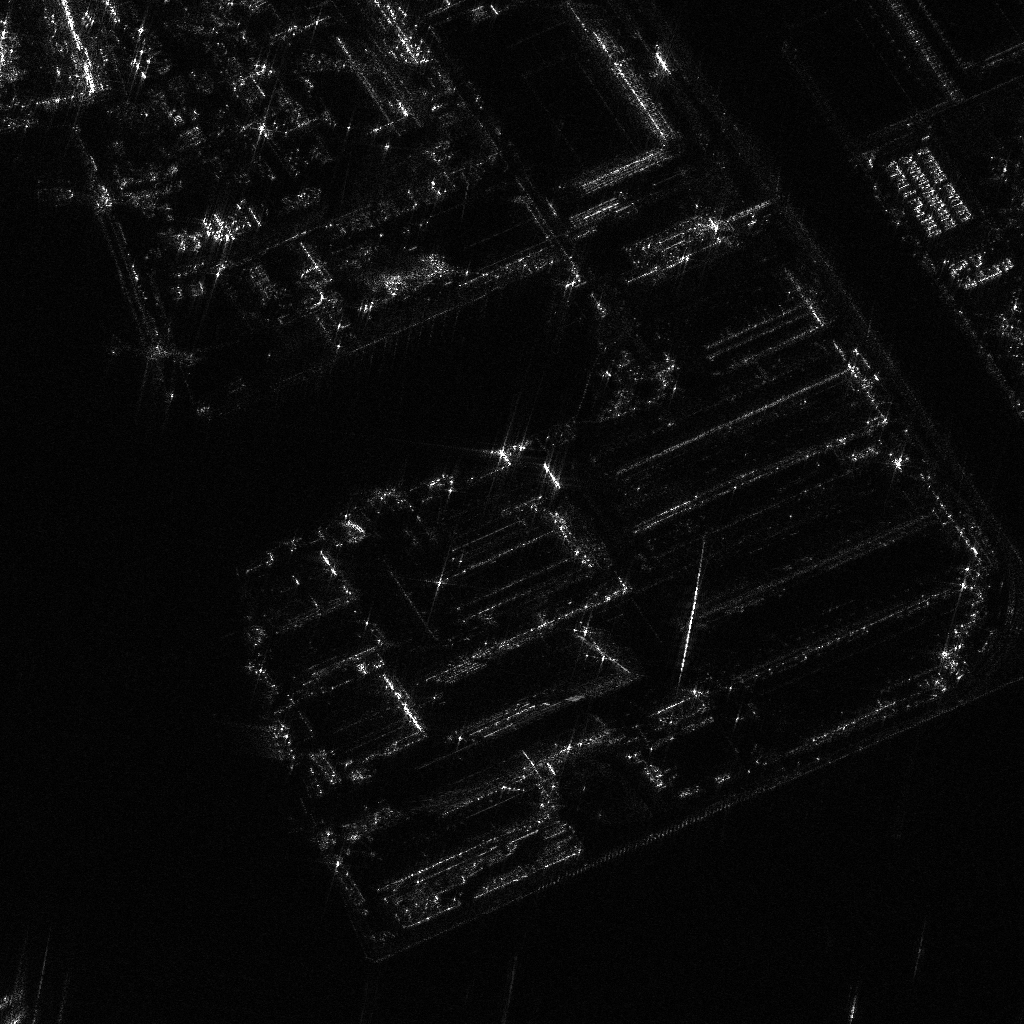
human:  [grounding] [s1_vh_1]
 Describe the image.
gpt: In the satellite image, there is  <ref>1 small container </ref> <box>[[82, 97, 83, 99, 11]]</box> located at bottom right.